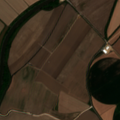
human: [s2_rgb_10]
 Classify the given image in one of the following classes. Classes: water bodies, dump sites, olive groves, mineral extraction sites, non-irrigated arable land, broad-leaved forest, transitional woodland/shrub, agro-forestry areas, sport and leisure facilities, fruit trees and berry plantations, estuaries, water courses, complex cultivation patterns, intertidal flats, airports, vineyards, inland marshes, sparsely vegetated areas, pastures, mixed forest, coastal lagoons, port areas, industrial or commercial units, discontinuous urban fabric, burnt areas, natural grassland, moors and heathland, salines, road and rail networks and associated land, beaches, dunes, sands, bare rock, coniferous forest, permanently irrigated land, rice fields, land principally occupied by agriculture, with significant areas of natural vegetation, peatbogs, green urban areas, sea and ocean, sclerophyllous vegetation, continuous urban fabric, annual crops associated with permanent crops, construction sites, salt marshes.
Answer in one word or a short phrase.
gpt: permanently irrigated land